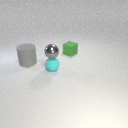
large gray rubber cylinder in front of small green rubber cube